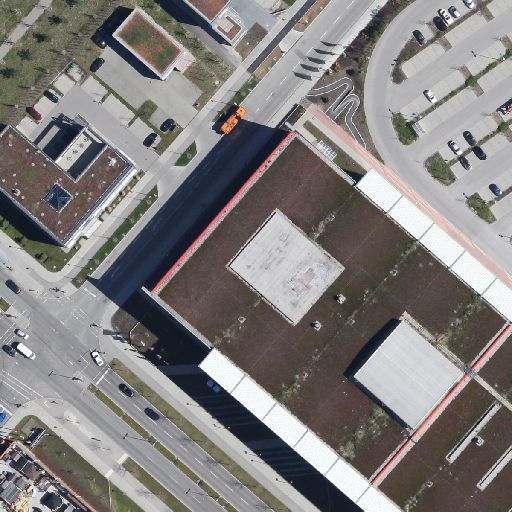
Referring expression: building along the road